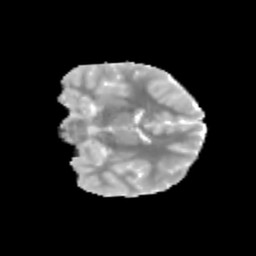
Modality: MD
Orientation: coronal
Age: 11
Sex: male
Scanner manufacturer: siemens
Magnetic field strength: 3 T
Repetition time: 3.8 s
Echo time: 0.07 s